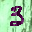
Label: 3